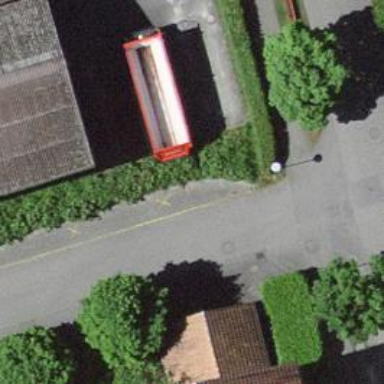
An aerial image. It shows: Hedge acting as barrier.